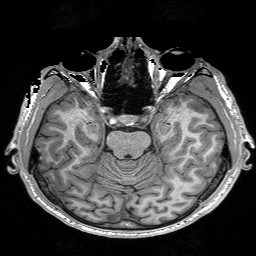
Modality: T1w
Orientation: coronal
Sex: male
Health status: healthy
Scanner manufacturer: siemens
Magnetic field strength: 3 T
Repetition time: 3.2 s